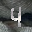
Label: 4